Question: I'm trying to calculate a position offset for my camera based on the rotation of an object in the scene, to give the illusion that the camera is fixed "behind" the object. I can get the camera and object to turn simultaneously, but the camera is not fixed behind the object.

The camera moves based on the objects position, but as the object is rotating, the object's position is never changed, which means both the object and camera are stationary. I need to take the rotation into account because as you can see from the media, after some turning, the object is no longer in view.
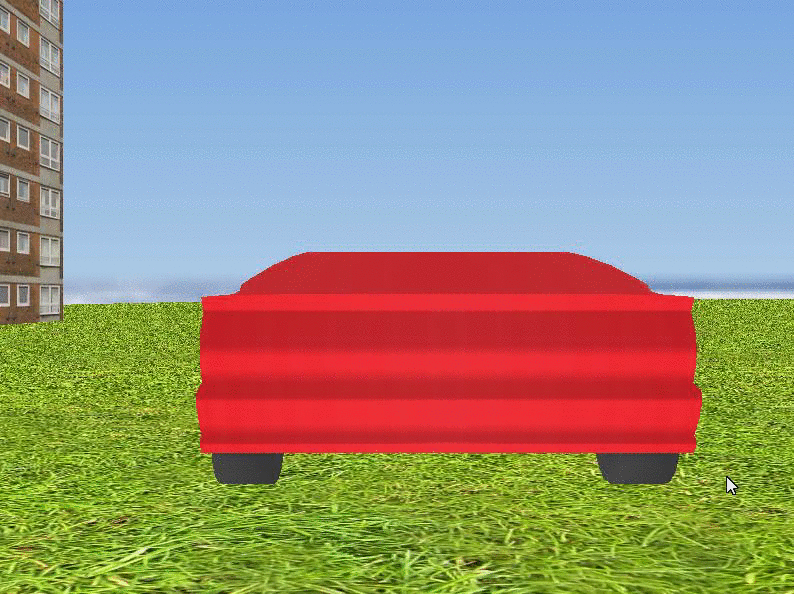
Answer: that feels like an order of multiplication problem. you need to rotate first, and then apply the offset, not the other way around.